Aerial crown-view tile of a tropical tree (Barro Colorado Island, Panama), acquired 20250124:
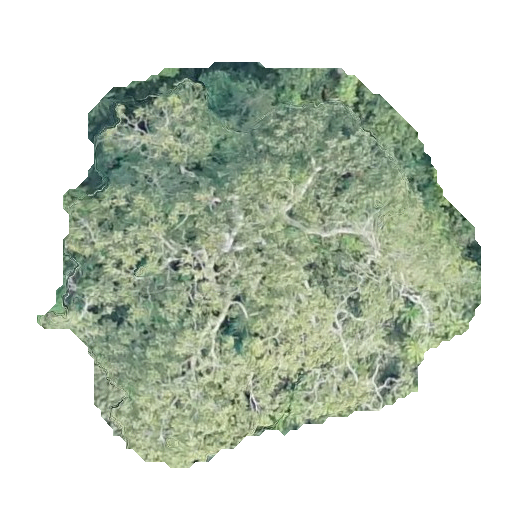
Species: Astronium graveolens
GBIF accepted scientific name: Astronium graveolens
Crown area: 190.353 m²